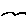
Label: bird